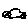
Label: car